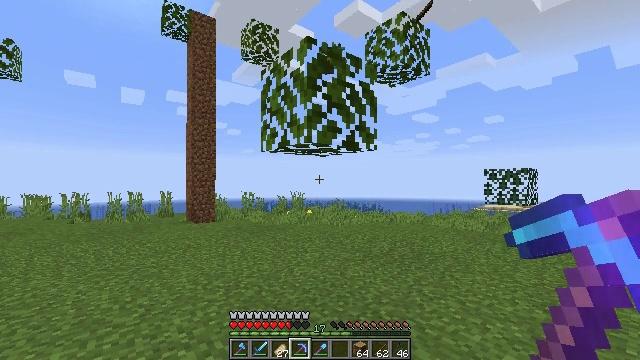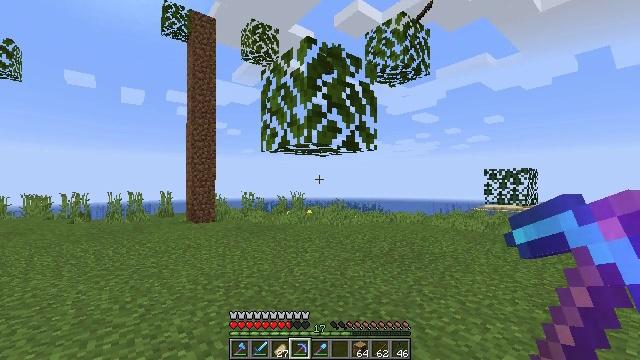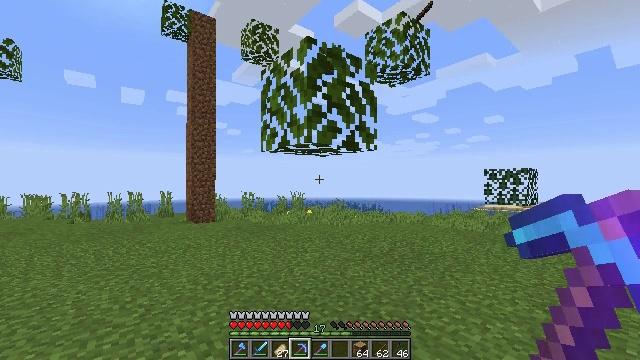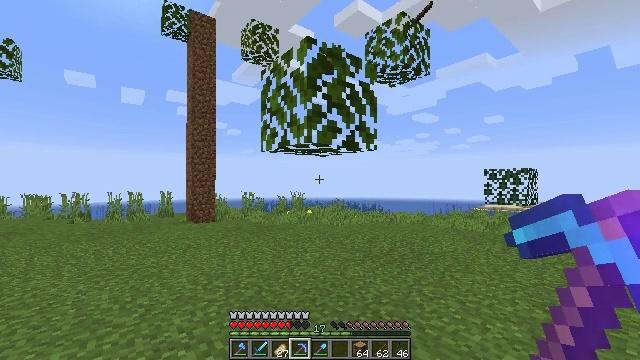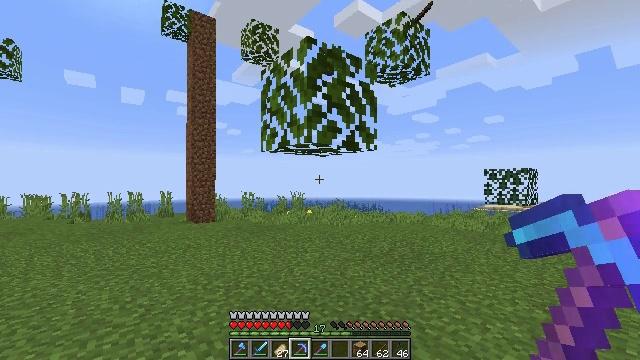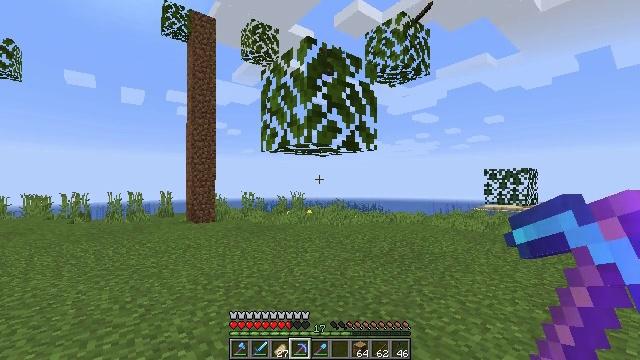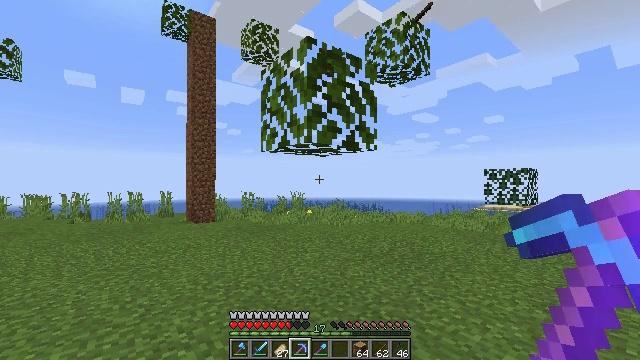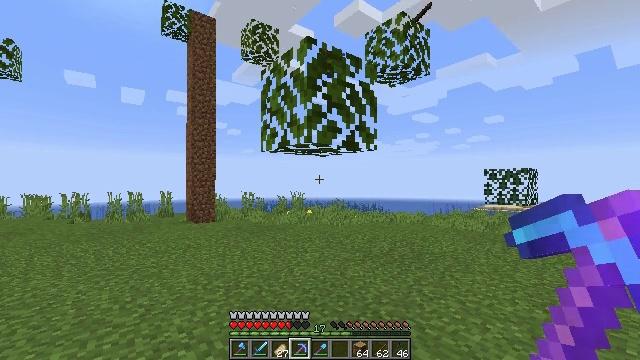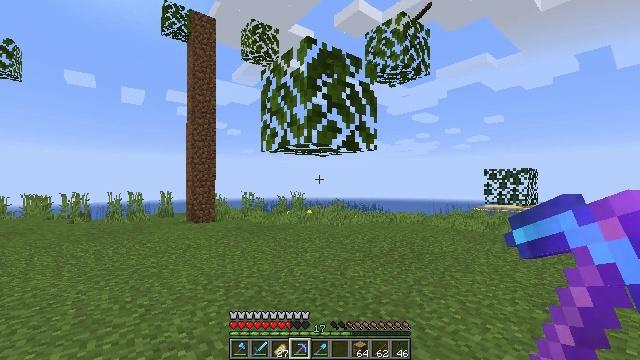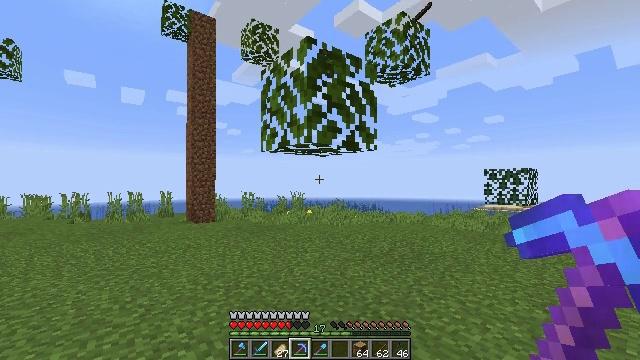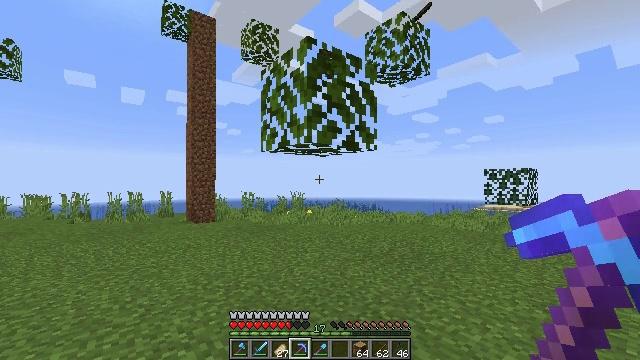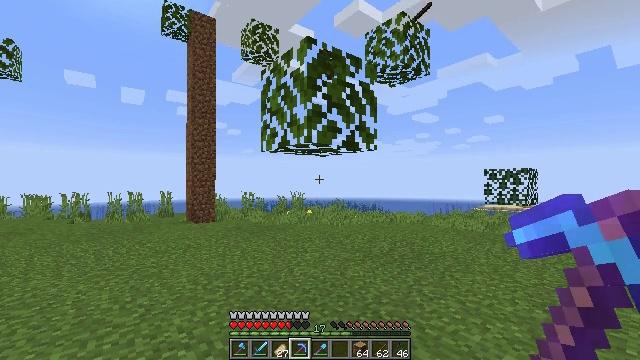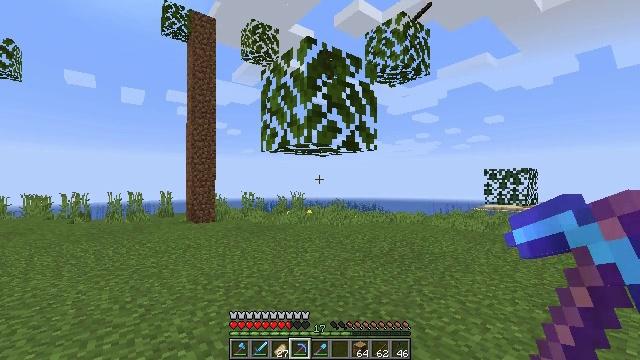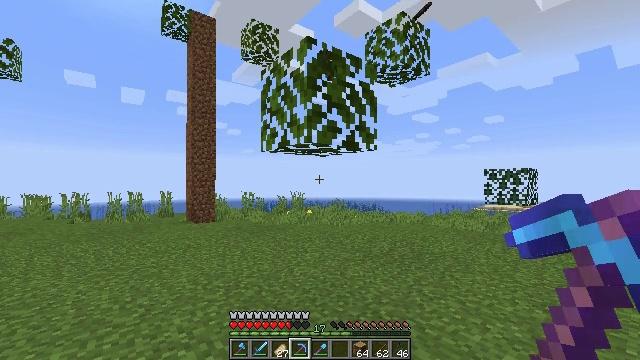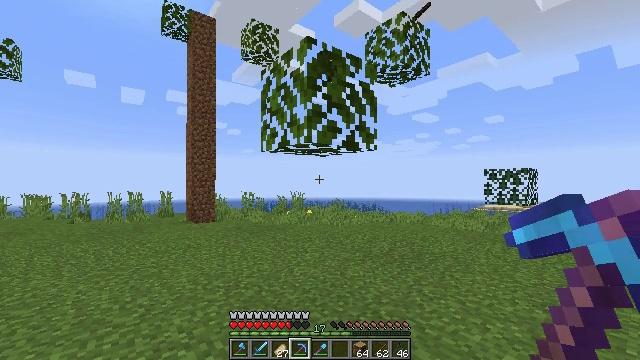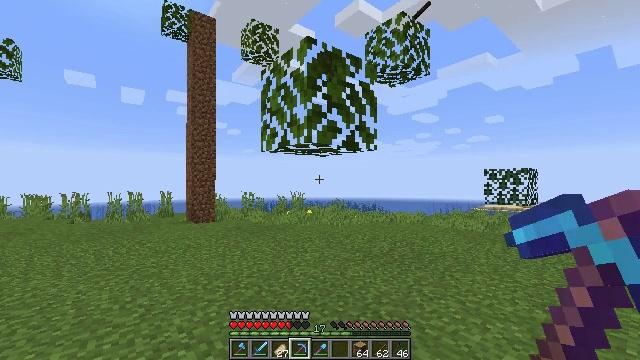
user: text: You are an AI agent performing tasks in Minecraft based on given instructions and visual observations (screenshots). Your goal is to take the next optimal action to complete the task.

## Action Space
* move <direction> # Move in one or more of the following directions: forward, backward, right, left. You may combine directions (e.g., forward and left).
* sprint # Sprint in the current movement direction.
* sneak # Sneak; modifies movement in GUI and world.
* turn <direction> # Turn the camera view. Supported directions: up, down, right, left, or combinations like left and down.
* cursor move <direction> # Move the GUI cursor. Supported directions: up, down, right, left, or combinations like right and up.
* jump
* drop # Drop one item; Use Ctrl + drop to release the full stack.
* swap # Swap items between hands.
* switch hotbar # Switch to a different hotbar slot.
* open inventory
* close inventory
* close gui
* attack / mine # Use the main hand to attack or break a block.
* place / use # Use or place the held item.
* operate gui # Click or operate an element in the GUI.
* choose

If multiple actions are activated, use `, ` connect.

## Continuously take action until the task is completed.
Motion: motion action
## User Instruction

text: Collect some oak leaves.
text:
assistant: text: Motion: no_op
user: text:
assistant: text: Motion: no_op
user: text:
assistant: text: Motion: no_op
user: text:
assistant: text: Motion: no_op
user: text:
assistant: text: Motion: no_op
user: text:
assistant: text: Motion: no_op
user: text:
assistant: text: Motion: no_op
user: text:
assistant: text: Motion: no_op
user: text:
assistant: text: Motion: no_op
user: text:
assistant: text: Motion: no_op
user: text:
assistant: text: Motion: no_op
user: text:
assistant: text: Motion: no_op
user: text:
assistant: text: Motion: no_op
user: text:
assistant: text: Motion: no_op
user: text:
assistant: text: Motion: no_op
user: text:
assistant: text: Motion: no_op
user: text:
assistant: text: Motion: no_op
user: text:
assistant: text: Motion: no_op
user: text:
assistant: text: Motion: no_op
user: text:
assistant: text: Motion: no_op
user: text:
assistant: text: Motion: no_op
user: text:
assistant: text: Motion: no_op
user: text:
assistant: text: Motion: no_op
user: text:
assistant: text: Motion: no_op
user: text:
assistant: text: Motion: no_op
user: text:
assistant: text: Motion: no_op
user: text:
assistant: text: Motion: no_op
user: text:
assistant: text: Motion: no_op
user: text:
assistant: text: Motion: no_op
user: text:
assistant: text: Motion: no_op